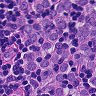
Metastatic tissue present: yes